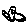
Label: bird